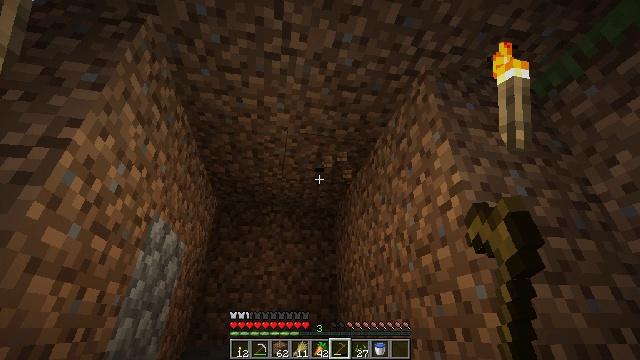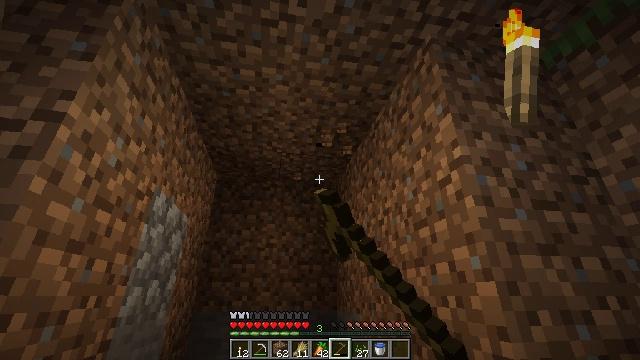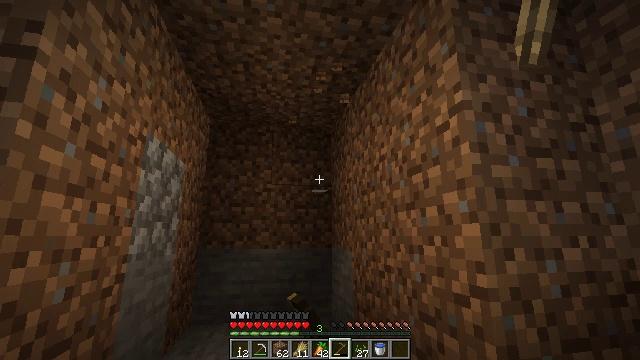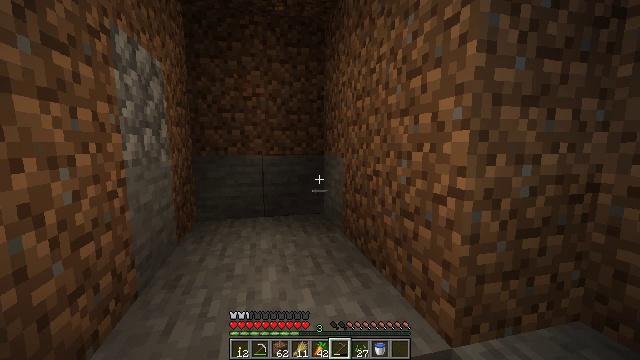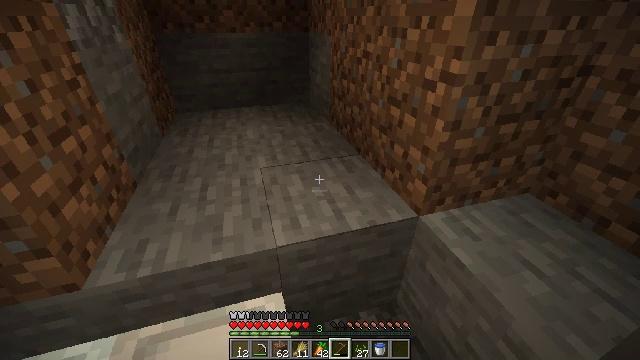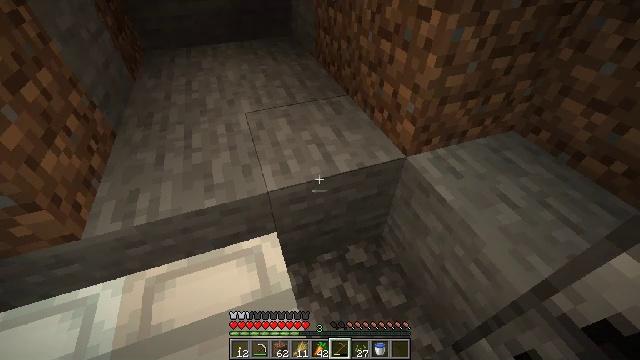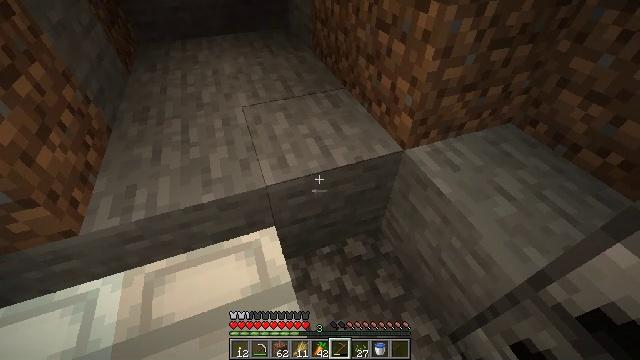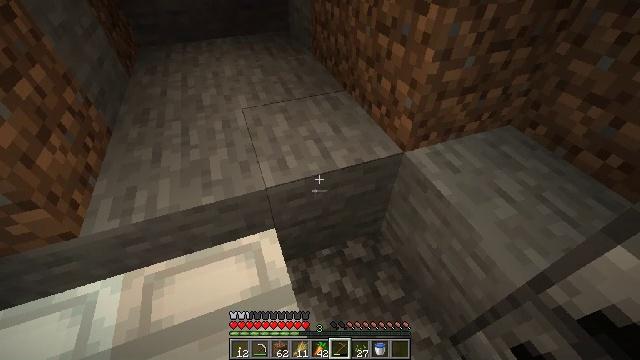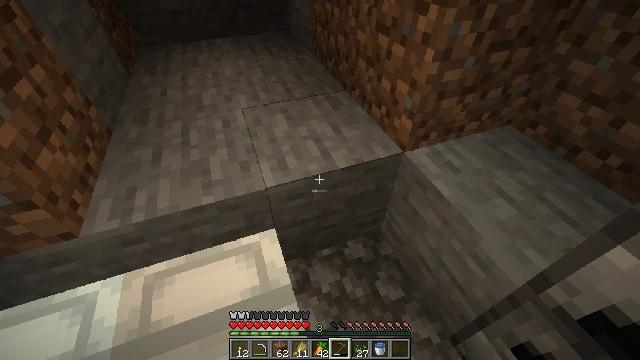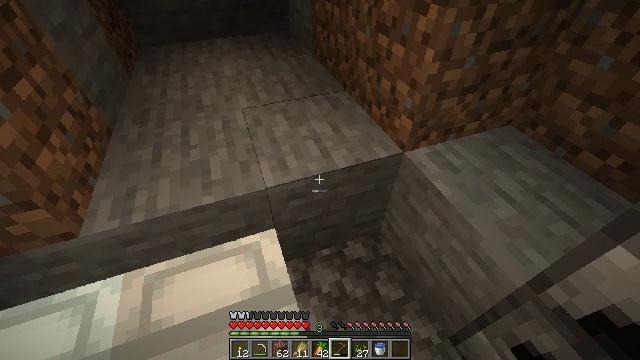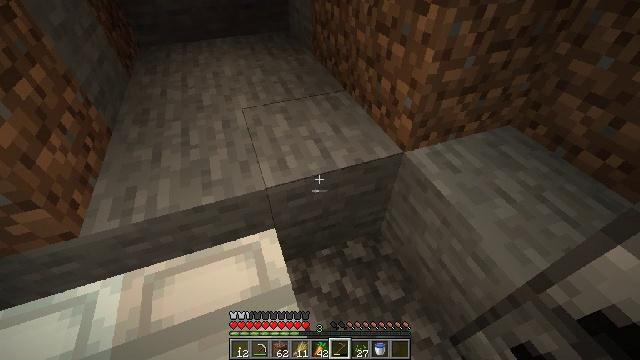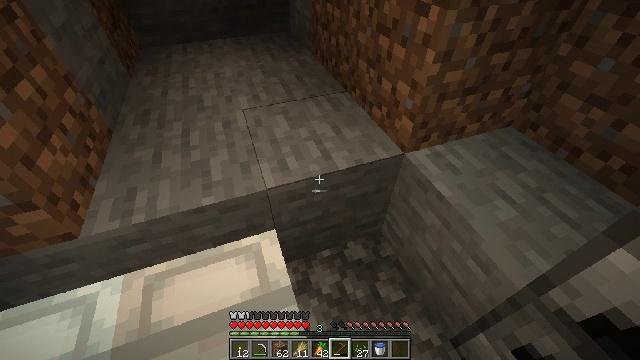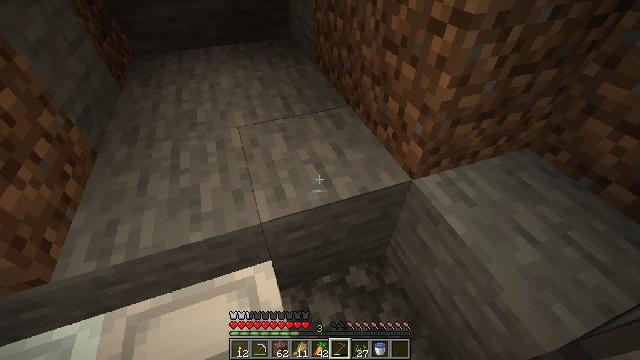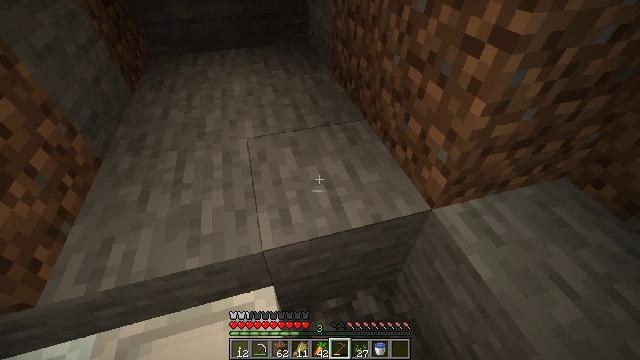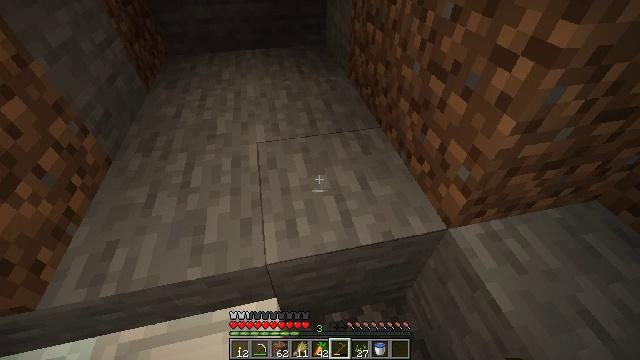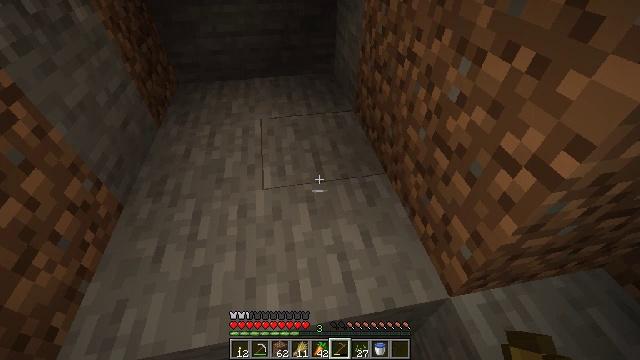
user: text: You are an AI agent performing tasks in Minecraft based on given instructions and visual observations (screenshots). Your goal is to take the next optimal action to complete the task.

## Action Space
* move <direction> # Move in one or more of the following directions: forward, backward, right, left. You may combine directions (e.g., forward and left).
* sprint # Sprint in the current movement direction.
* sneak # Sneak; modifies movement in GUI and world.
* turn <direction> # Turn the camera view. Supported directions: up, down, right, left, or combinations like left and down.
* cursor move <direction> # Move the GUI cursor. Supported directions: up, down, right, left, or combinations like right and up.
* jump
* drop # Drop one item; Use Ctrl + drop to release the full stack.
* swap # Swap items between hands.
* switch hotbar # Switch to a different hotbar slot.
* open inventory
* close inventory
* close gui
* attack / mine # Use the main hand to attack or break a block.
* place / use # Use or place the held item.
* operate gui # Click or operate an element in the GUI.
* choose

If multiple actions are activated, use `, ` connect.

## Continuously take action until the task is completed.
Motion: motion action
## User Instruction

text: Break the white bed to relocate it.
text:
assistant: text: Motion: turn down, attack / mine
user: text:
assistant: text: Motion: turn down
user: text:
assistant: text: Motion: turn right and down
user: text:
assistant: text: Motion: turn right and down
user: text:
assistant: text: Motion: turn right and down
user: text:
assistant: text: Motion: turn down
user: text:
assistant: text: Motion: no_op
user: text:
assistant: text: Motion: no_op
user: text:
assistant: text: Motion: no_op
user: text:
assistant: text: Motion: no_op
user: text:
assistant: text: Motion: move forward
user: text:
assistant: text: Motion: move forward
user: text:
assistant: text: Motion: move forward, turn left
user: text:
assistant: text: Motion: move forward, turn left
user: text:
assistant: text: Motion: move forward, turn left, jump
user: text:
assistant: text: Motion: move forward, turn left, jump
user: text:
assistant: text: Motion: move forward, turn left, jump
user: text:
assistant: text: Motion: move forward, turn left, jump
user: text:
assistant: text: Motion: move forward, turn left and down, jump
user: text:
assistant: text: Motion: turn left and down, jump
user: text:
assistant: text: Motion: turn left and down
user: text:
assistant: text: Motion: turn left and down
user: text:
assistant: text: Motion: turn left and down
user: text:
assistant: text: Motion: turn left and down
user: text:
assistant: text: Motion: turn left and down
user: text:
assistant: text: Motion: turn left and down
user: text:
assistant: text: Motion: turn left
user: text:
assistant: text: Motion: no_op
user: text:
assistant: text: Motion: turn left
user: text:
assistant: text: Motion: turn left